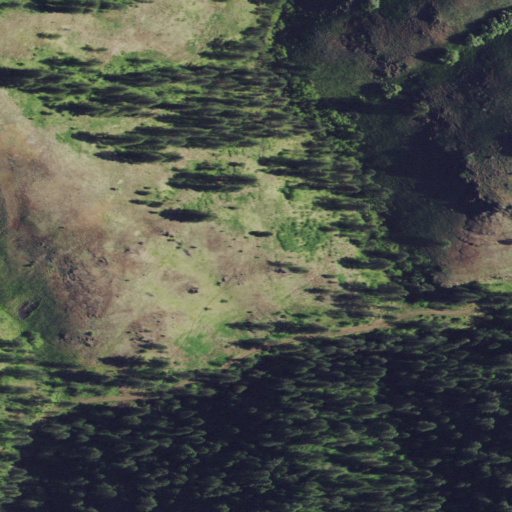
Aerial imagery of valley in Idaho named Chamberlain Gulch containing evergreen forest, grassland, and shrub